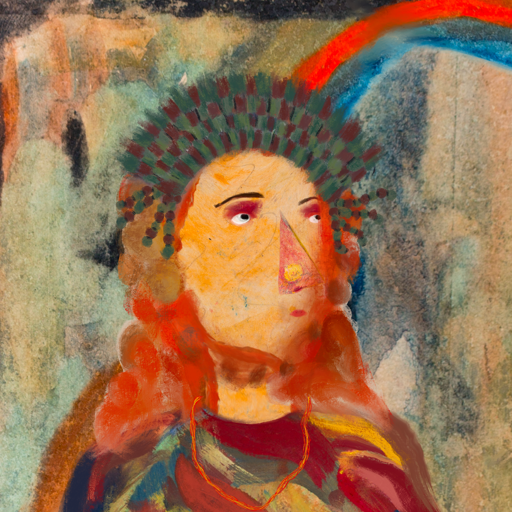
Background: Childish, Head And Neck Side: Experience, Face Side: Irani, Bust: Mother_And_Son_Son, Hair Side: Rupkatha, Head Accessory: After_Raid_Crown, Second Necklace: Gypsy_Mother_2, Necklace: Blank, Baby: Blank